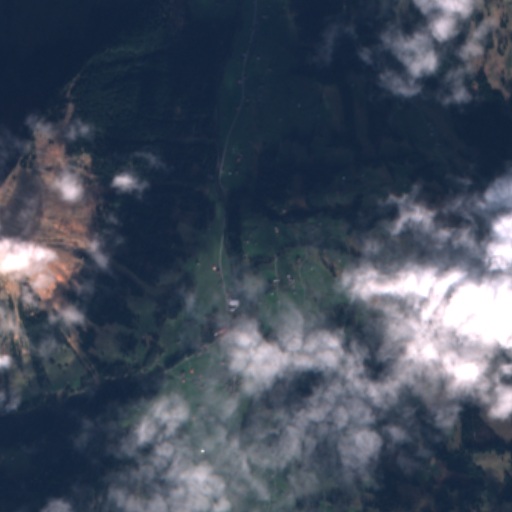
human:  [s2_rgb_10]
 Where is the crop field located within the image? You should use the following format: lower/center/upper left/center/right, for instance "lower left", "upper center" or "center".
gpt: The crop field is located in the lower left of the image.
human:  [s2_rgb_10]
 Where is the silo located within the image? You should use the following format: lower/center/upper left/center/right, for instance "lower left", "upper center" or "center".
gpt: The silo is located in the center of the image.
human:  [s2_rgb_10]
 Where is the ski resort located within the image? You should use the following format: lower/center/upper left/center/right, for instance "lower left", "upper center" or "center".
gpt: The ski resort is located in the upper right of the image.
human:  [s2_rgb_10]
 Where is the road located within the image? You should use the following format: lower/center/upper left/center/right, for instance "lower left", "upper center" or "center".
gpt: There is no road in the image.